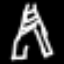
Label: The Eiffel Tower